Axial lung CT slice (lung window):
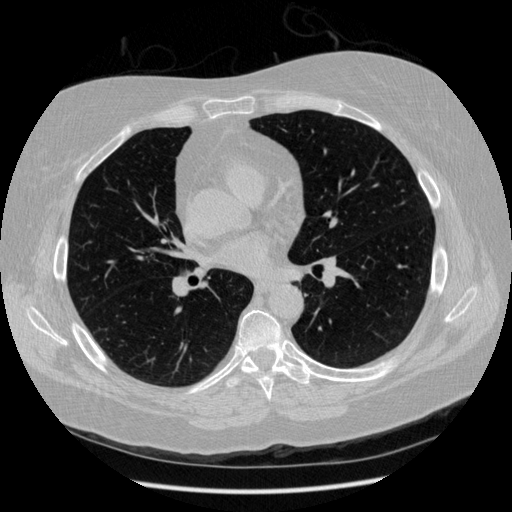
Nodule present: no